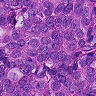
Metastatic tissue present: yes